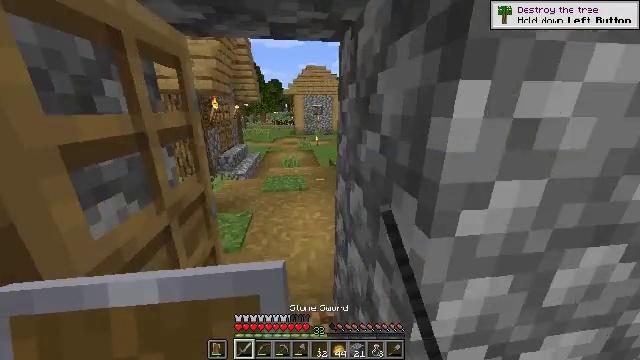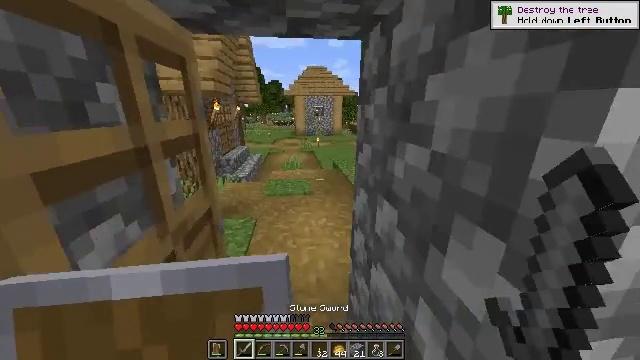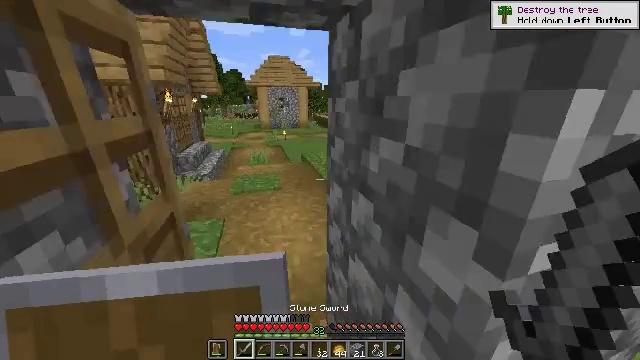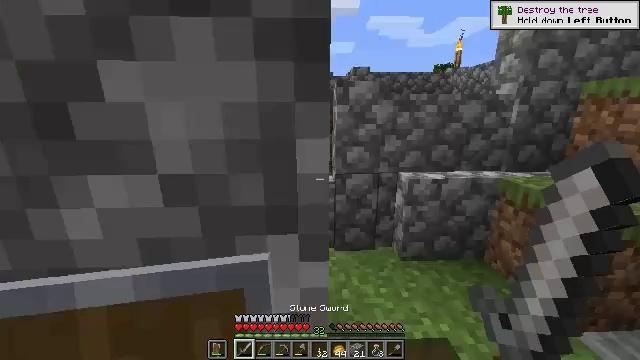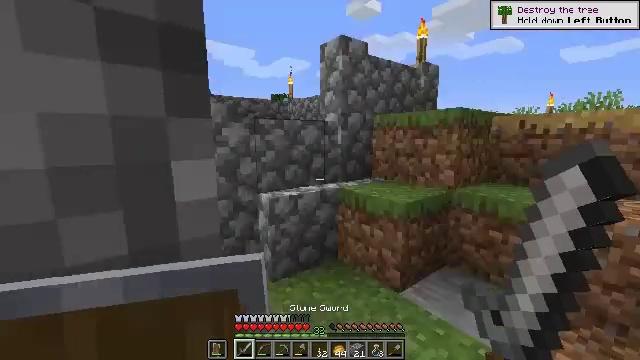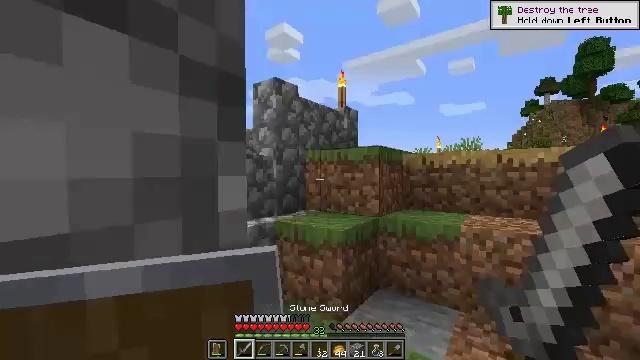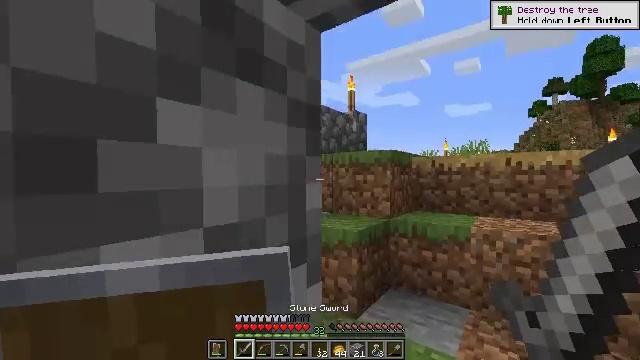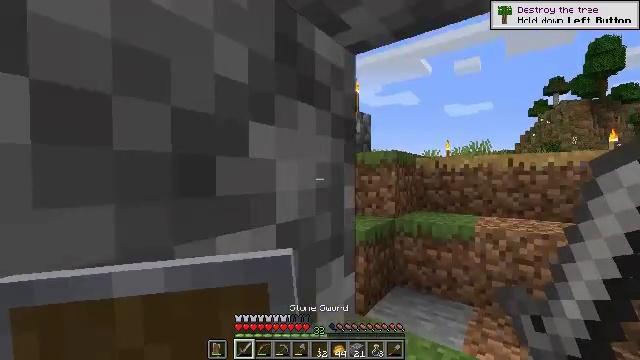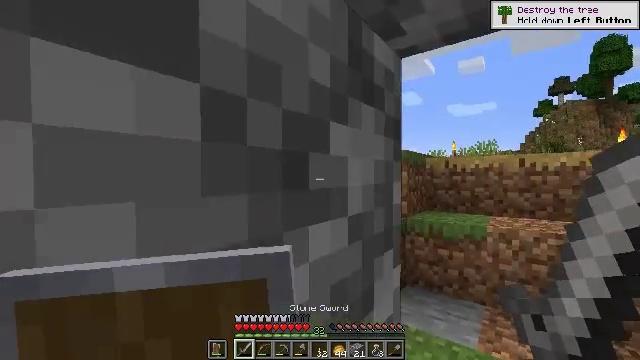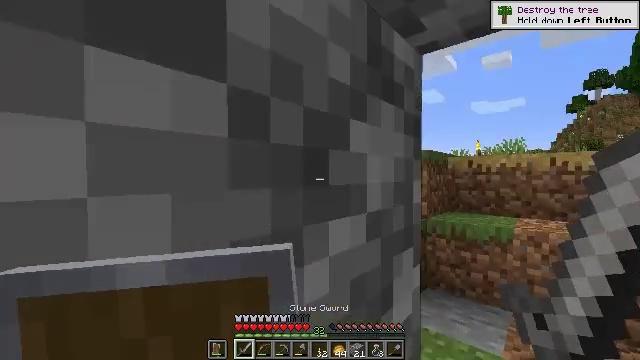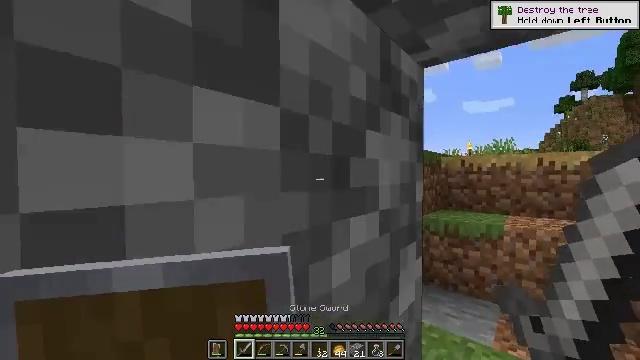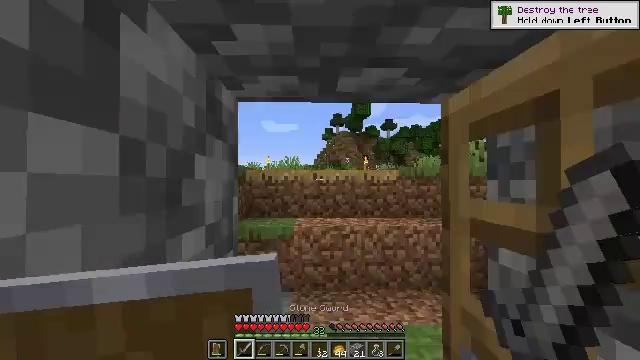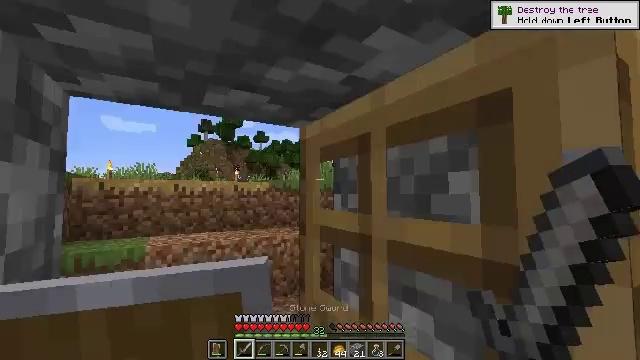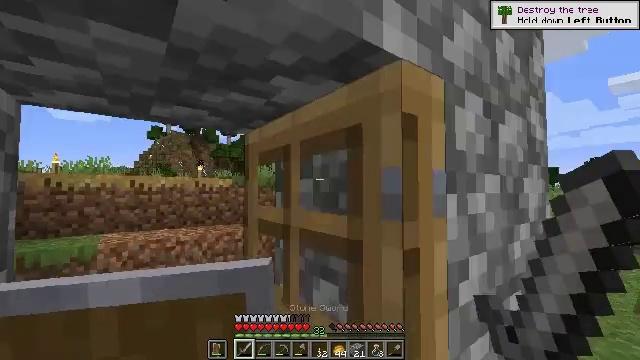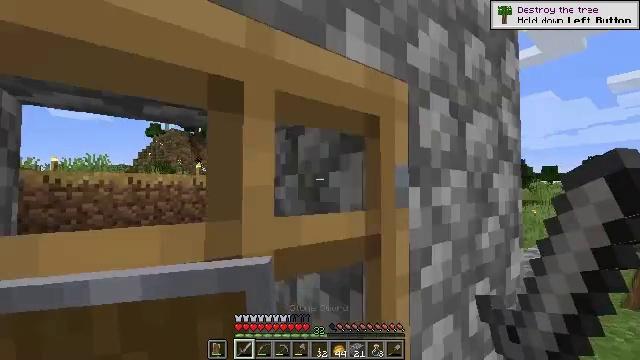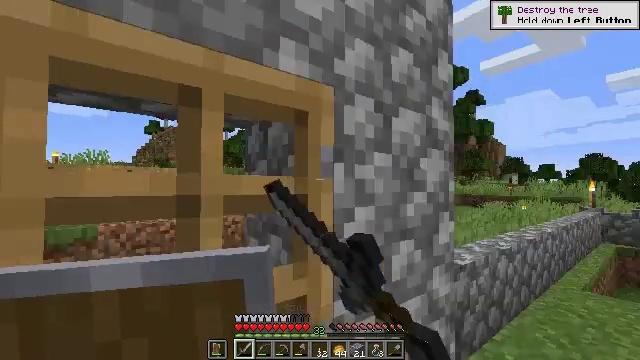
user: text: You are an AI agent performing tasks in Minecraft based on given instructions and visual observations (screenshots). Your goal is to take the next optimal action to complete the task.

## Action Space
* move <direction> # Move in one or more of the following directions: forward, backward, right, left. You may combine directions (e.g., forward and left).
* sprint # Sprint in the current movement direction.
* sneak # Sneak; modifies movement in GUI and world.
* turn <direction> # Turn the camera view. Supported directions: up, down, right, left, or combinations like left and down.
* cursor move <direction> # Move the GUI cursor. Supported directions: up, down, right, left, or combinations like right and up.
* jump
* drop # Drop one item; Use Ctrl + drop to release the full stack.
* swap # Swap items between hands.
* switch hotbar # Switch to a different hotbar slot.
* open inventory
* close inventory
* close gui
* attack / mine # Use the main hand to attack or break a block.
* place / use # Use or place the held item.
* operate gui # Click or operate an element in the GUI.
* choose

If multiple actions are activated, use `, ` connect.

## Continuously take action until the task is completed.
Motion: motion action
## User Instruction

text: craft item air
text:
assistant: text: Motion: move forward and move left
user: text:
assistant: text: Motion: move forward and move left, turn right and down
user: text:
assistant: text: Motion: move forward and move left, turn right and up
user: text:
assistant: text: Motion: move back and move left, turn right and up
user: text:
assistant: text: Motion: move back and move left, turn right and up
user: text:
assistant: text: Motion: move back and move left
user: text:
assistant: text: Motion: move forward and move left
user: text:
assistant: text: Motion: move forward and move left
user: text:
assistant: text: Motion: move forward and move left, turn left
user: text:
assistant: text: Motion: move back and move left, turn right
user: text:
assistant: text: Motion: move back, turn right and up
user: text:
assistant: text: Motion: move back, turn right and up
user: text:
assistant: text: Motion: move back and move right, turn right
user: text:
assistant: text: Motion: move back and move right, use / place
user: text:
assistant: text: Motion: move back, use / place
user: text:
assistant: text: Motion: move back and move right, turn left and down
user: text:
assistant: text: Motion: move back and move right, turn left
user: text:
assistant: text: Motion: move back and move right, turn left and up
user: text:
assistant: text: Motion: move back and move left, turn left
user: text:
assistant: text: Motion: move left
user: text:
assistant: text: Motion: move forward and move left
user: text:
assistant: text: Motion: move forward and move left, turn right, jump
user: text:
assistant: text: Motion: move forward and move left, turn right and down, jump
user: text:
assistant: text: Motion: move left, turn right
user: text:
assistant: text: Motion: move back and move left, turn right and up
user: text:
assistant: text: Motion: move back and move left
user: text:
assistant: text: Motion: move back and move left, turn right and up
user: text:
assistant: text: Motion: move back and move left
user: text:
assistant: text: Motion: move back and move left
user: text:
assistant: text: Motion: move back and move left